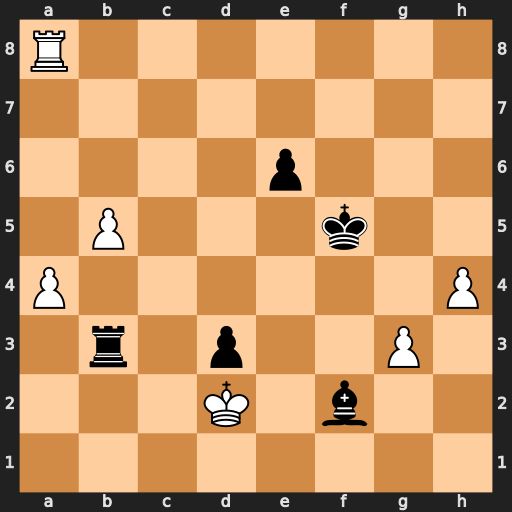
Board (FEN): R7/8/4p3/1P3k2/P6P/1r1p2P1/3K1b2/8
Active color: w
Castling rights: -
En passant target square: -
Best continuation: Rf8+ Ke4 Rf4+ Kd5 Rxf2